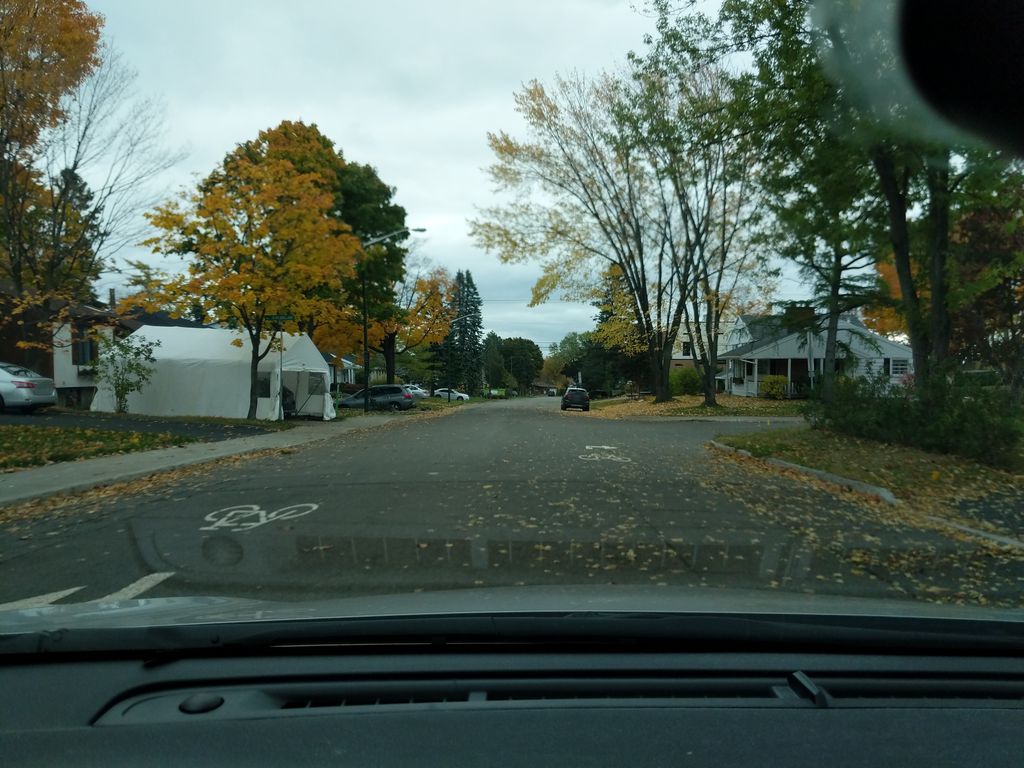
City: quebec_city